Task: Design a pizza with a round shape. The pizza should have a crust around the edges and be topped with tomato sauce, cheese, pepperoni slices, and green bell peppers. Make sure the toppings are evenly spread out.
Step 506:
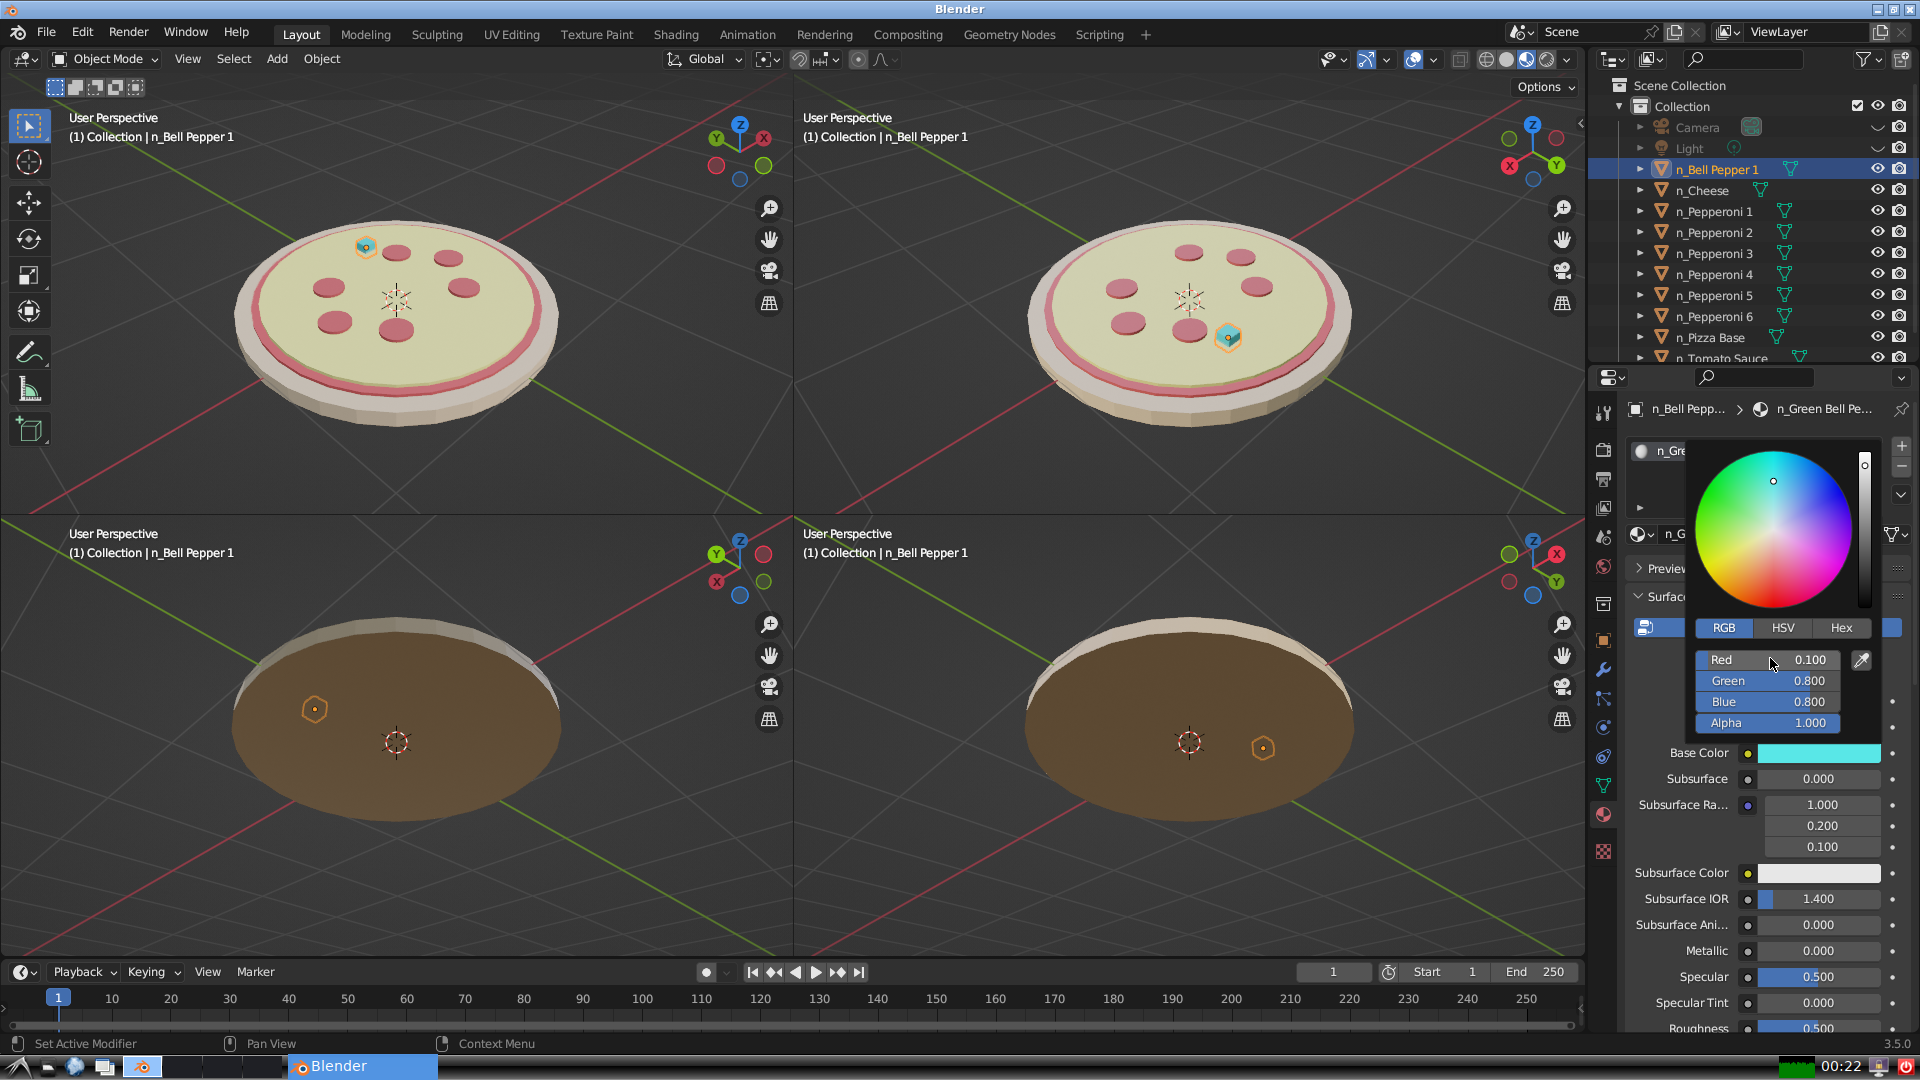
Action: {"mouse_move": [1770, 678]}